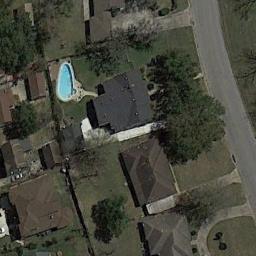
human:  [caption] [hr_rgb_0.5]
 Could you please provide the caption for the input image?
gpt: The trees in the mid-sized residential areas are not green .

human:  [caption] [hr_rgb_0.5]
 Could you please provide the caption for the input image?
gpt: The medium residential area has some houses and trees on the grass and one of the houses has a swimming pool .

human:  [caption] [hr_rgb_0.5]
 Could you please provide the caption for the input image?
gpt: Many buildings of different shapes are in medium residential area .

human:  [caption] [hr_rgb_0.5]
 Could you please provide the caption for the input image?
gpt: The medium residential is on the grass next to the road .

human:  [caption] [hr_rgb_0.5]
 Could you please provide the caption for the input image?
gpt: There are some buildings and a swimming pool on the medium residential area .